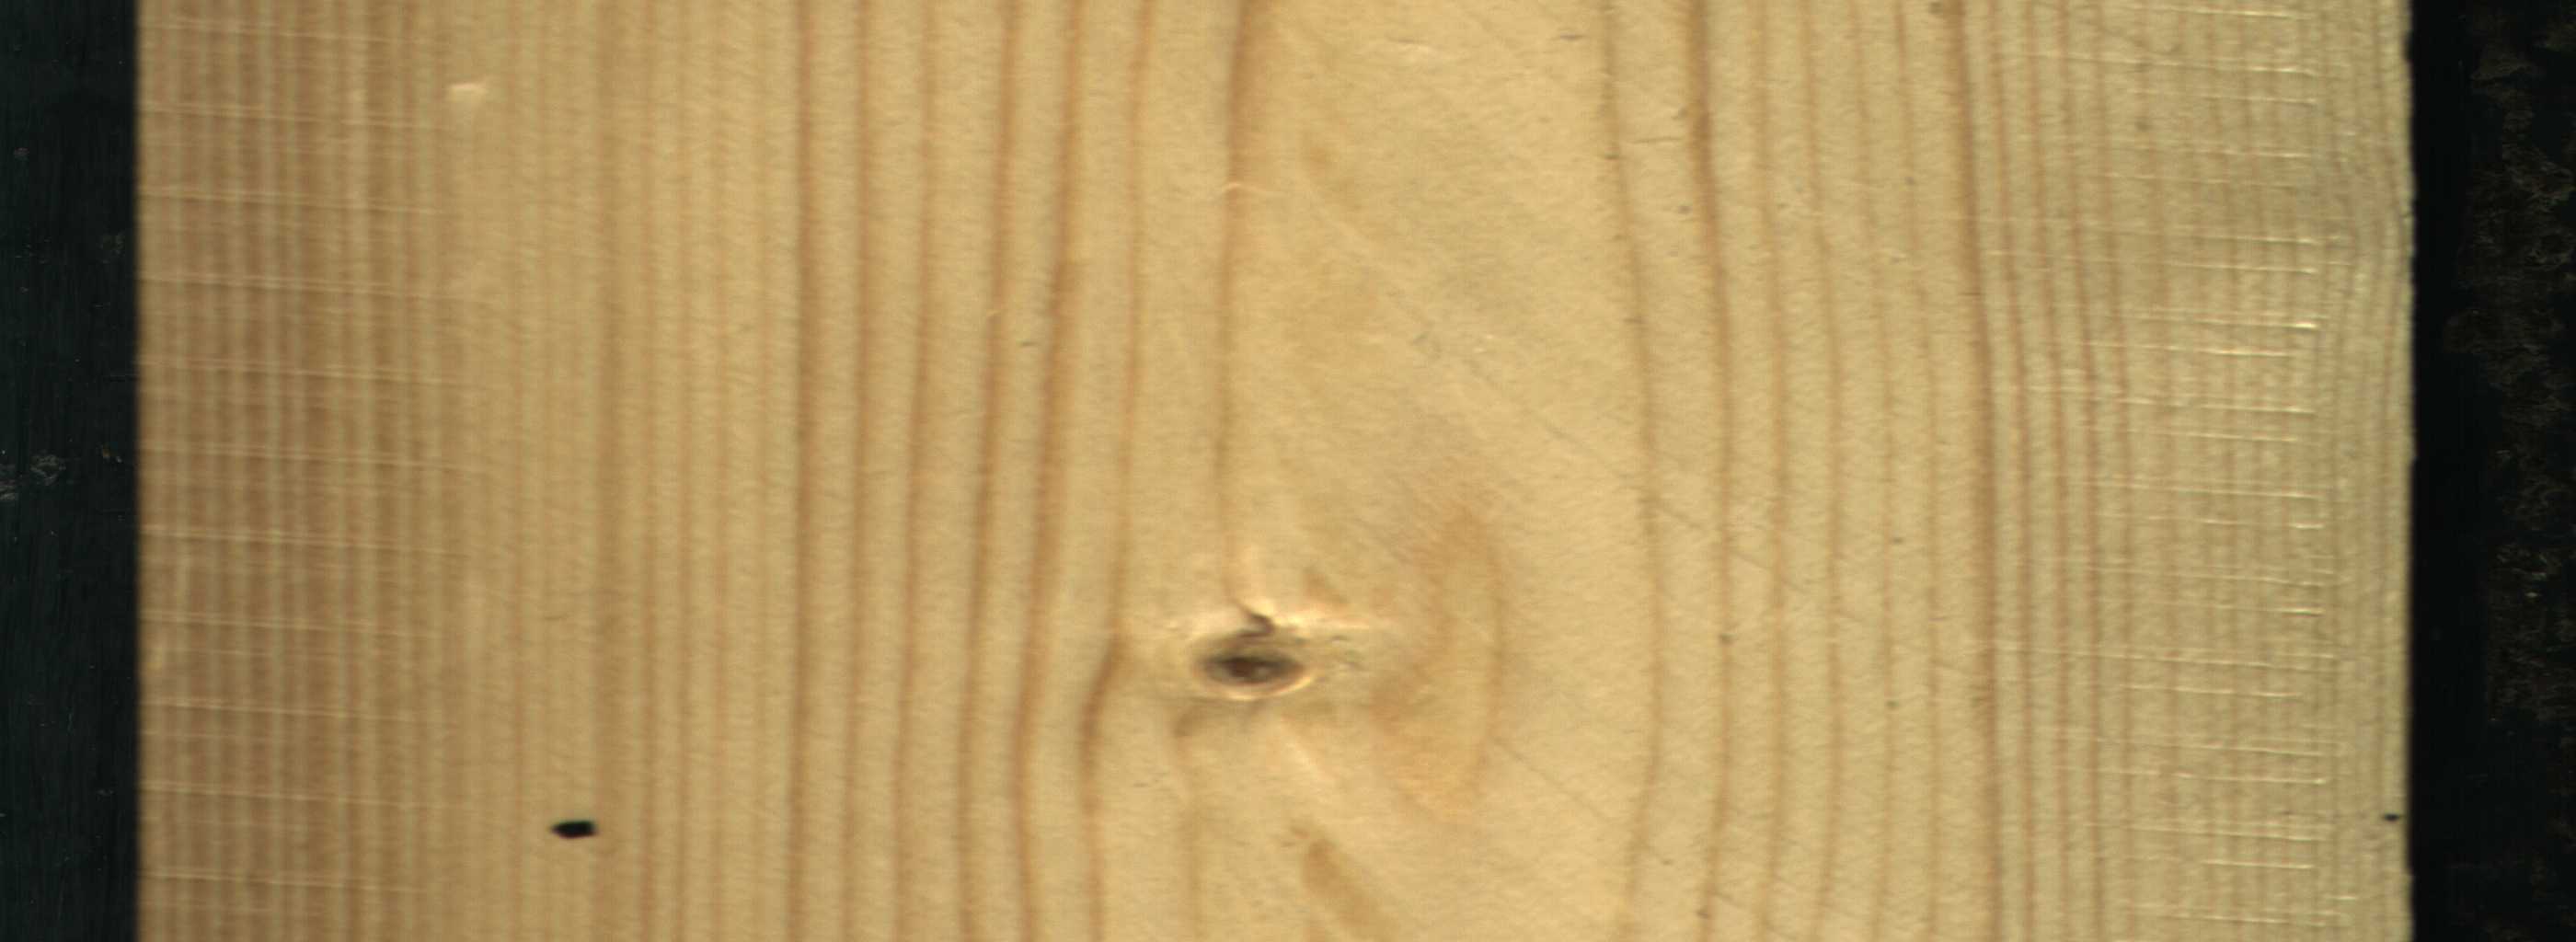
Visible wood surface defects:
Dead_Knot
Live_Knot